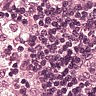
Metastatic tissue present: no